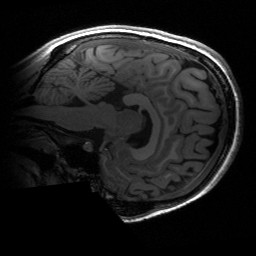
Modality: T1w
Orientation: sagittal
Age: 16
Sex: female
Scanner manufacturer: siemens
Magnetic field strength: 3 T
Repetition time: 2.53 s
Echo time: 0.00297 s